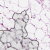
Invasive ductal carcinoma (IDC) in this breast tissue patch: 0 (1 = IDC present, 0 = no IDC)